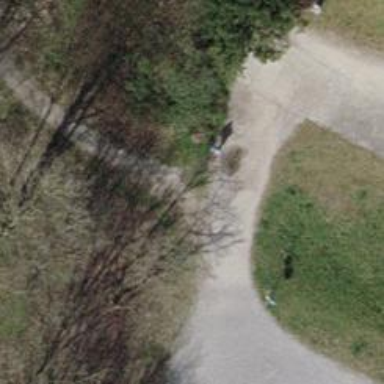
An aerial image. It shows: Footway with fine gravel surface.